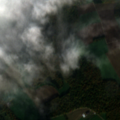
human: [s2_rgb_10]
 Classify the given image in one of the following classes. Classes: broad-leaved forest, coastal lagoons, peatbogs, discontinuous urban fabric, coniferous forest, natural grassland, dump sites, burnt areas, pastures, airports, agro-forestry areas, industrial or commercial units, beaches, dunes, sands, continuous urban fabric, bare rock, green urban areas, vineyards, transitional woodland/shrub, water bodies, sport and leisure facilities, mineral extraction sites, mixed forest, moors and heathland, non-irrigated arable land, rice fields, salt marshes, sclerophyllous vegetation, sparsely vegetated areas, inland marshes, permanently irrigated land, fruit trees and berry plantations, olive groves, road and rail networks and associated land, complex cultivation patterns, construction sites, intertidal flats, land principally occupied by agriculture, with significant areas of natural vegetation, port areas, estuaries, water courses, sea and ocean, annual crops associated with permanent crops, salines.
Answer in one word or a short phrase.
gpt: non-irrigated arable land, pastures, complex cultivation patterns, broad-leaved forest